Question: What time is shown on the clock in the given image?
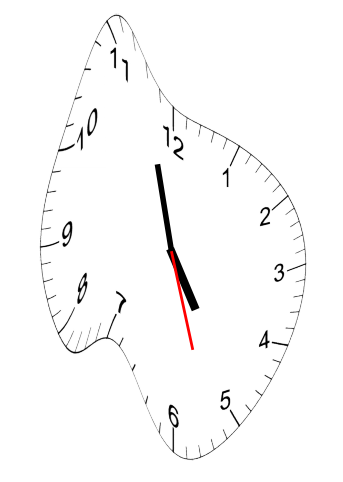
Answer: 04:57:27